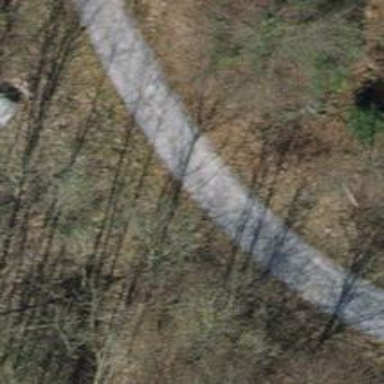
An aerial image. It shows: Track with fine gravel surface classified as grade 3.